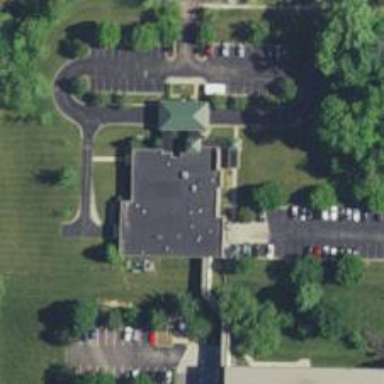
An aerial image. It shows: Healthcare clinic is depicted in the image.